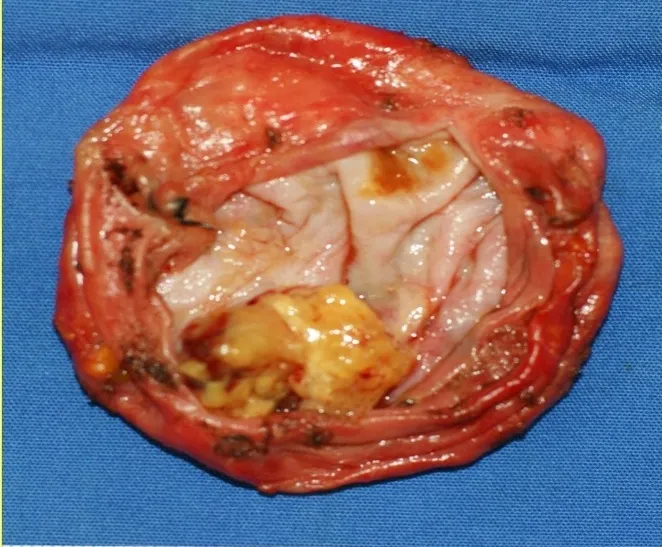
Gross finding of the cyst. Well circumscribed, large cyst with polypoid mass in the cyst.
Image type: medical_photograph (other_medical_photograph)